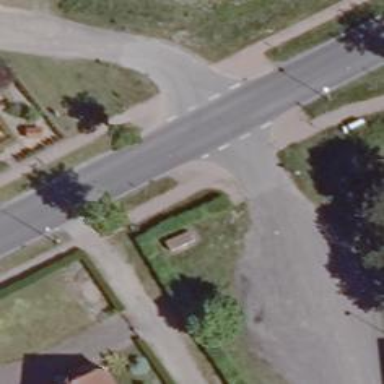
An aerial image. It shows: Public transport stop position.